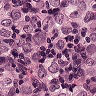
Metastatic tissue present: yes